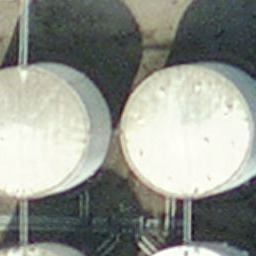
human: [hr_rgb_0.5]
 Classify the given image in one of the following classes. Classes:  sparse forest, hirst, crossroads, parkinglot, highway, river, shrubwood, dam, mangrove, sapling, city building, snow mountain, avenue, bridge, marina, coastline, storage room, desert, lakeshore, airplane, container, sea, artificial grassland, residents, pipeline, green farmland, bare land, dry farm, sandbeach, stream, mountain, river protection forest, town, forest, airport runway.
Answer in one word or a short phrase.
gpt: storage room